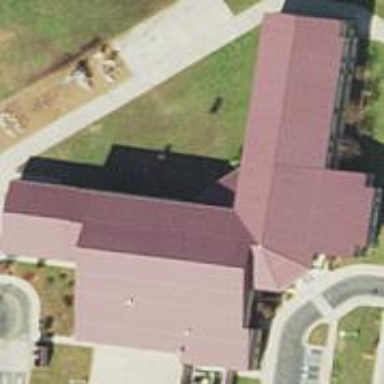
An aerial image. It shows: School building.